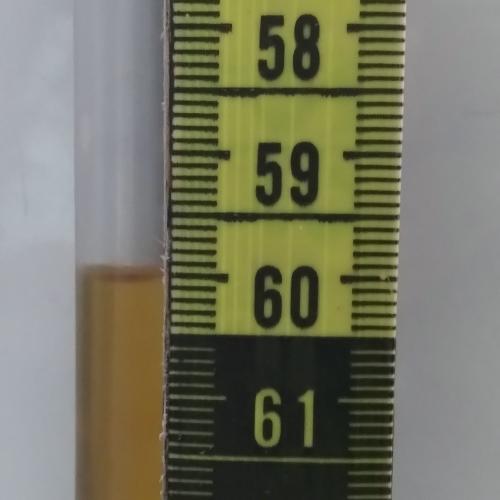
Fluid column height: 60.0 cm